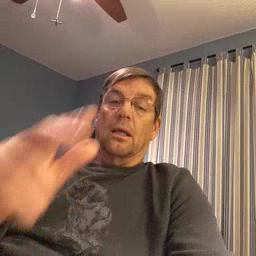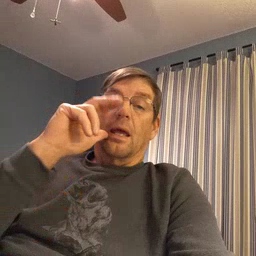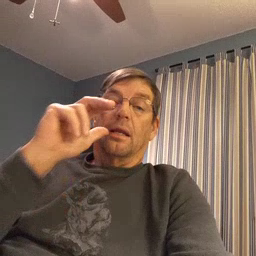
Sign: hen